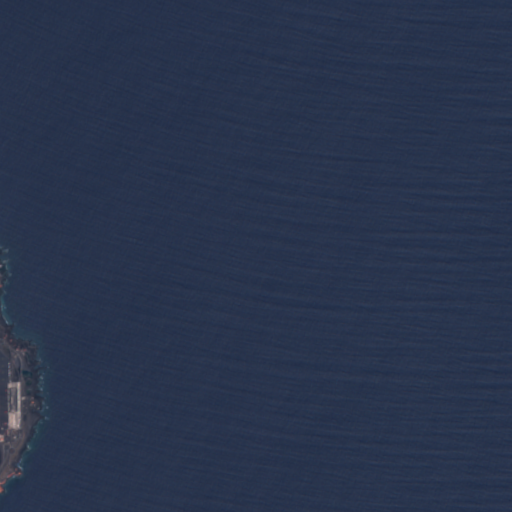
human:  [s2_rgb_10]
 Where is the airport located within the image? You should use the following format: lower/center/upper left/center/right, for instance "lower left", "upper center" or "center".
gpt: The airport is located in the lower left of the image.
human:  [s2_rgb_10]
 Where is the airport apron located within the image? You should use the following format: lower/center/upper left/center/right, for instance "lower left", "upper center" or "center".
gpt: The airport apron is located in the lower left of the image.
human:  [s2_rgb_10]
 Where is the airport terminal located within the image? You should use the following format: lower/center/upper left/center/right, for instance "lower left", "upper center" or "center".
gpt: The airport terminal is located in the lower left of the image.
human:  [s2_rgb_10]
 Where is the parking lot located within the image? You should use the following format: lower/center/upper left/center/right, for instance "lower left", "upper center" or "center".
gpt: The parking lot is located in the lower left of the image.
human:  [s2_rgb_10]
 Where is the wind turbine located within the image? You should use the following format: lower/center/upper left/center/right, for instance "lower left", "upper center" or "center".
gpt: The wind turbine is located in the lower left of the image.
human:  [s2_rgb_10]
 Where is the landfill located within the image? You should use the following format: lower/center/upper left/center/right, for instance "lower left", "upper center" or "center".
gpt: There is no landfill in the image.